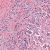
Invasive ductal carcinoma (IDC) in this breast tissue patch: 1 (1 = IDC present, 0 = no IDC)